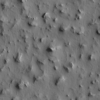
Label: not_dusty